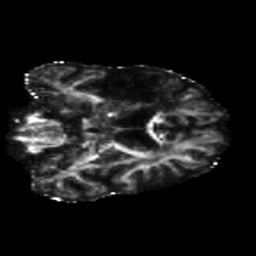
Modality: FA
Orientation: coronal
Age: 75
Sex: male
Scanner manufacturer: siemens
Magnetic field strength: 3 T
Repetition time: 5.47 s
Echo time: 0.0854 s